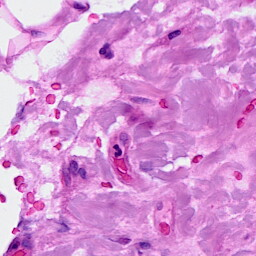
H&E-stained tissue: Breast